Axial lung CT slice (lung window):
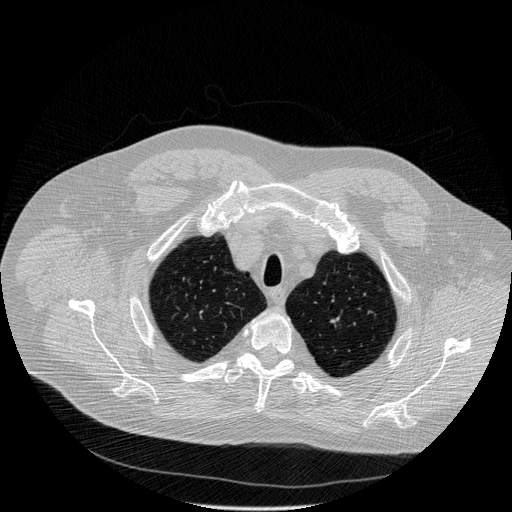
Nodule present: no